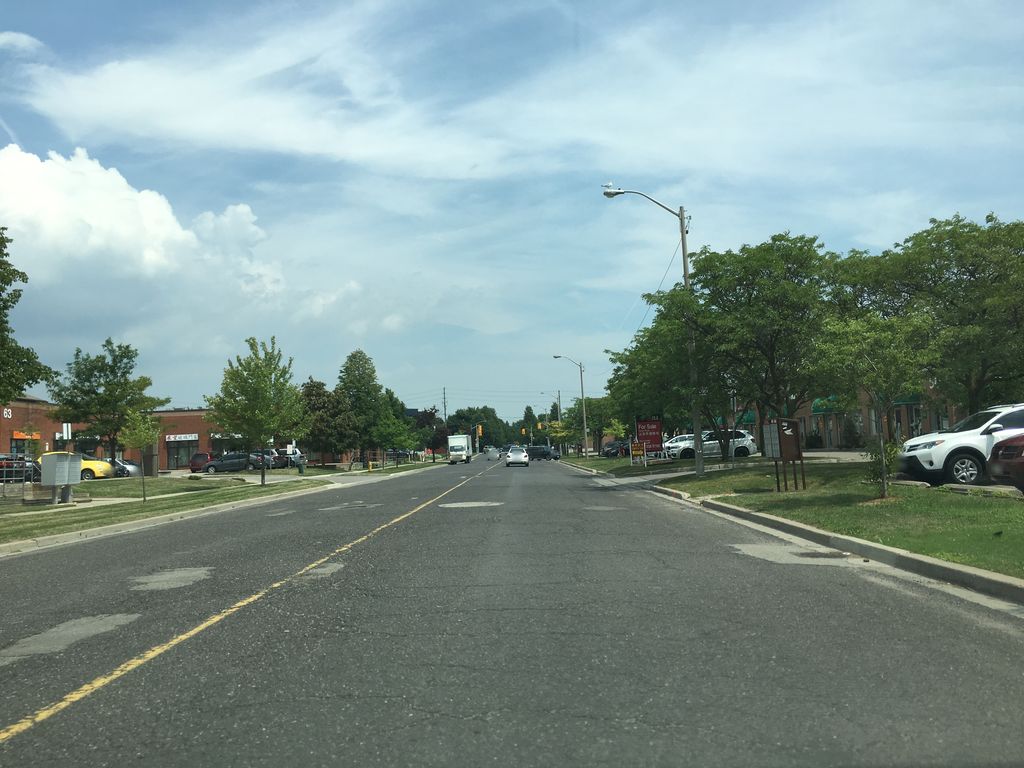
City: toronto